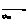
Label: line